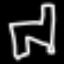
Label: chair